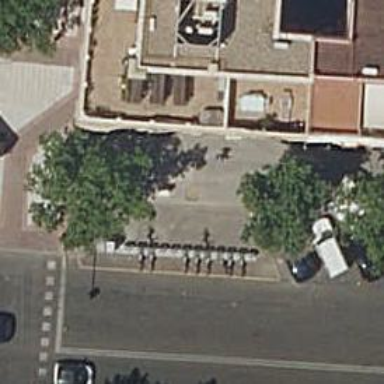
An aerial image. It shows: Bicycle rental service.